Interaction volume radius: 10 \u00c5
Interaction volume height: 50 \u00c5
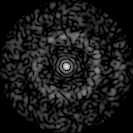
Disorder parameter: 0.8309